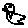
Label: bird